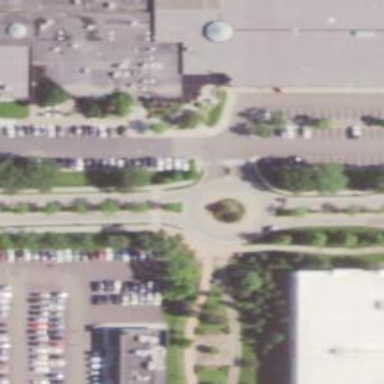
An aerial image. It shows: Tertiary road leading to roundabout.